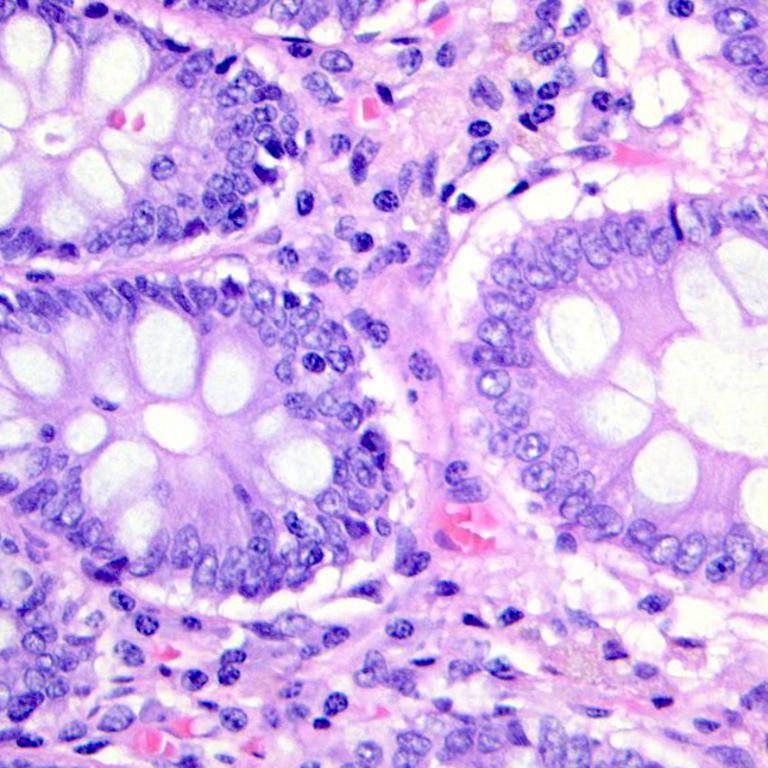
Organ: colon
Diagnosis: benign